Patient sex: M
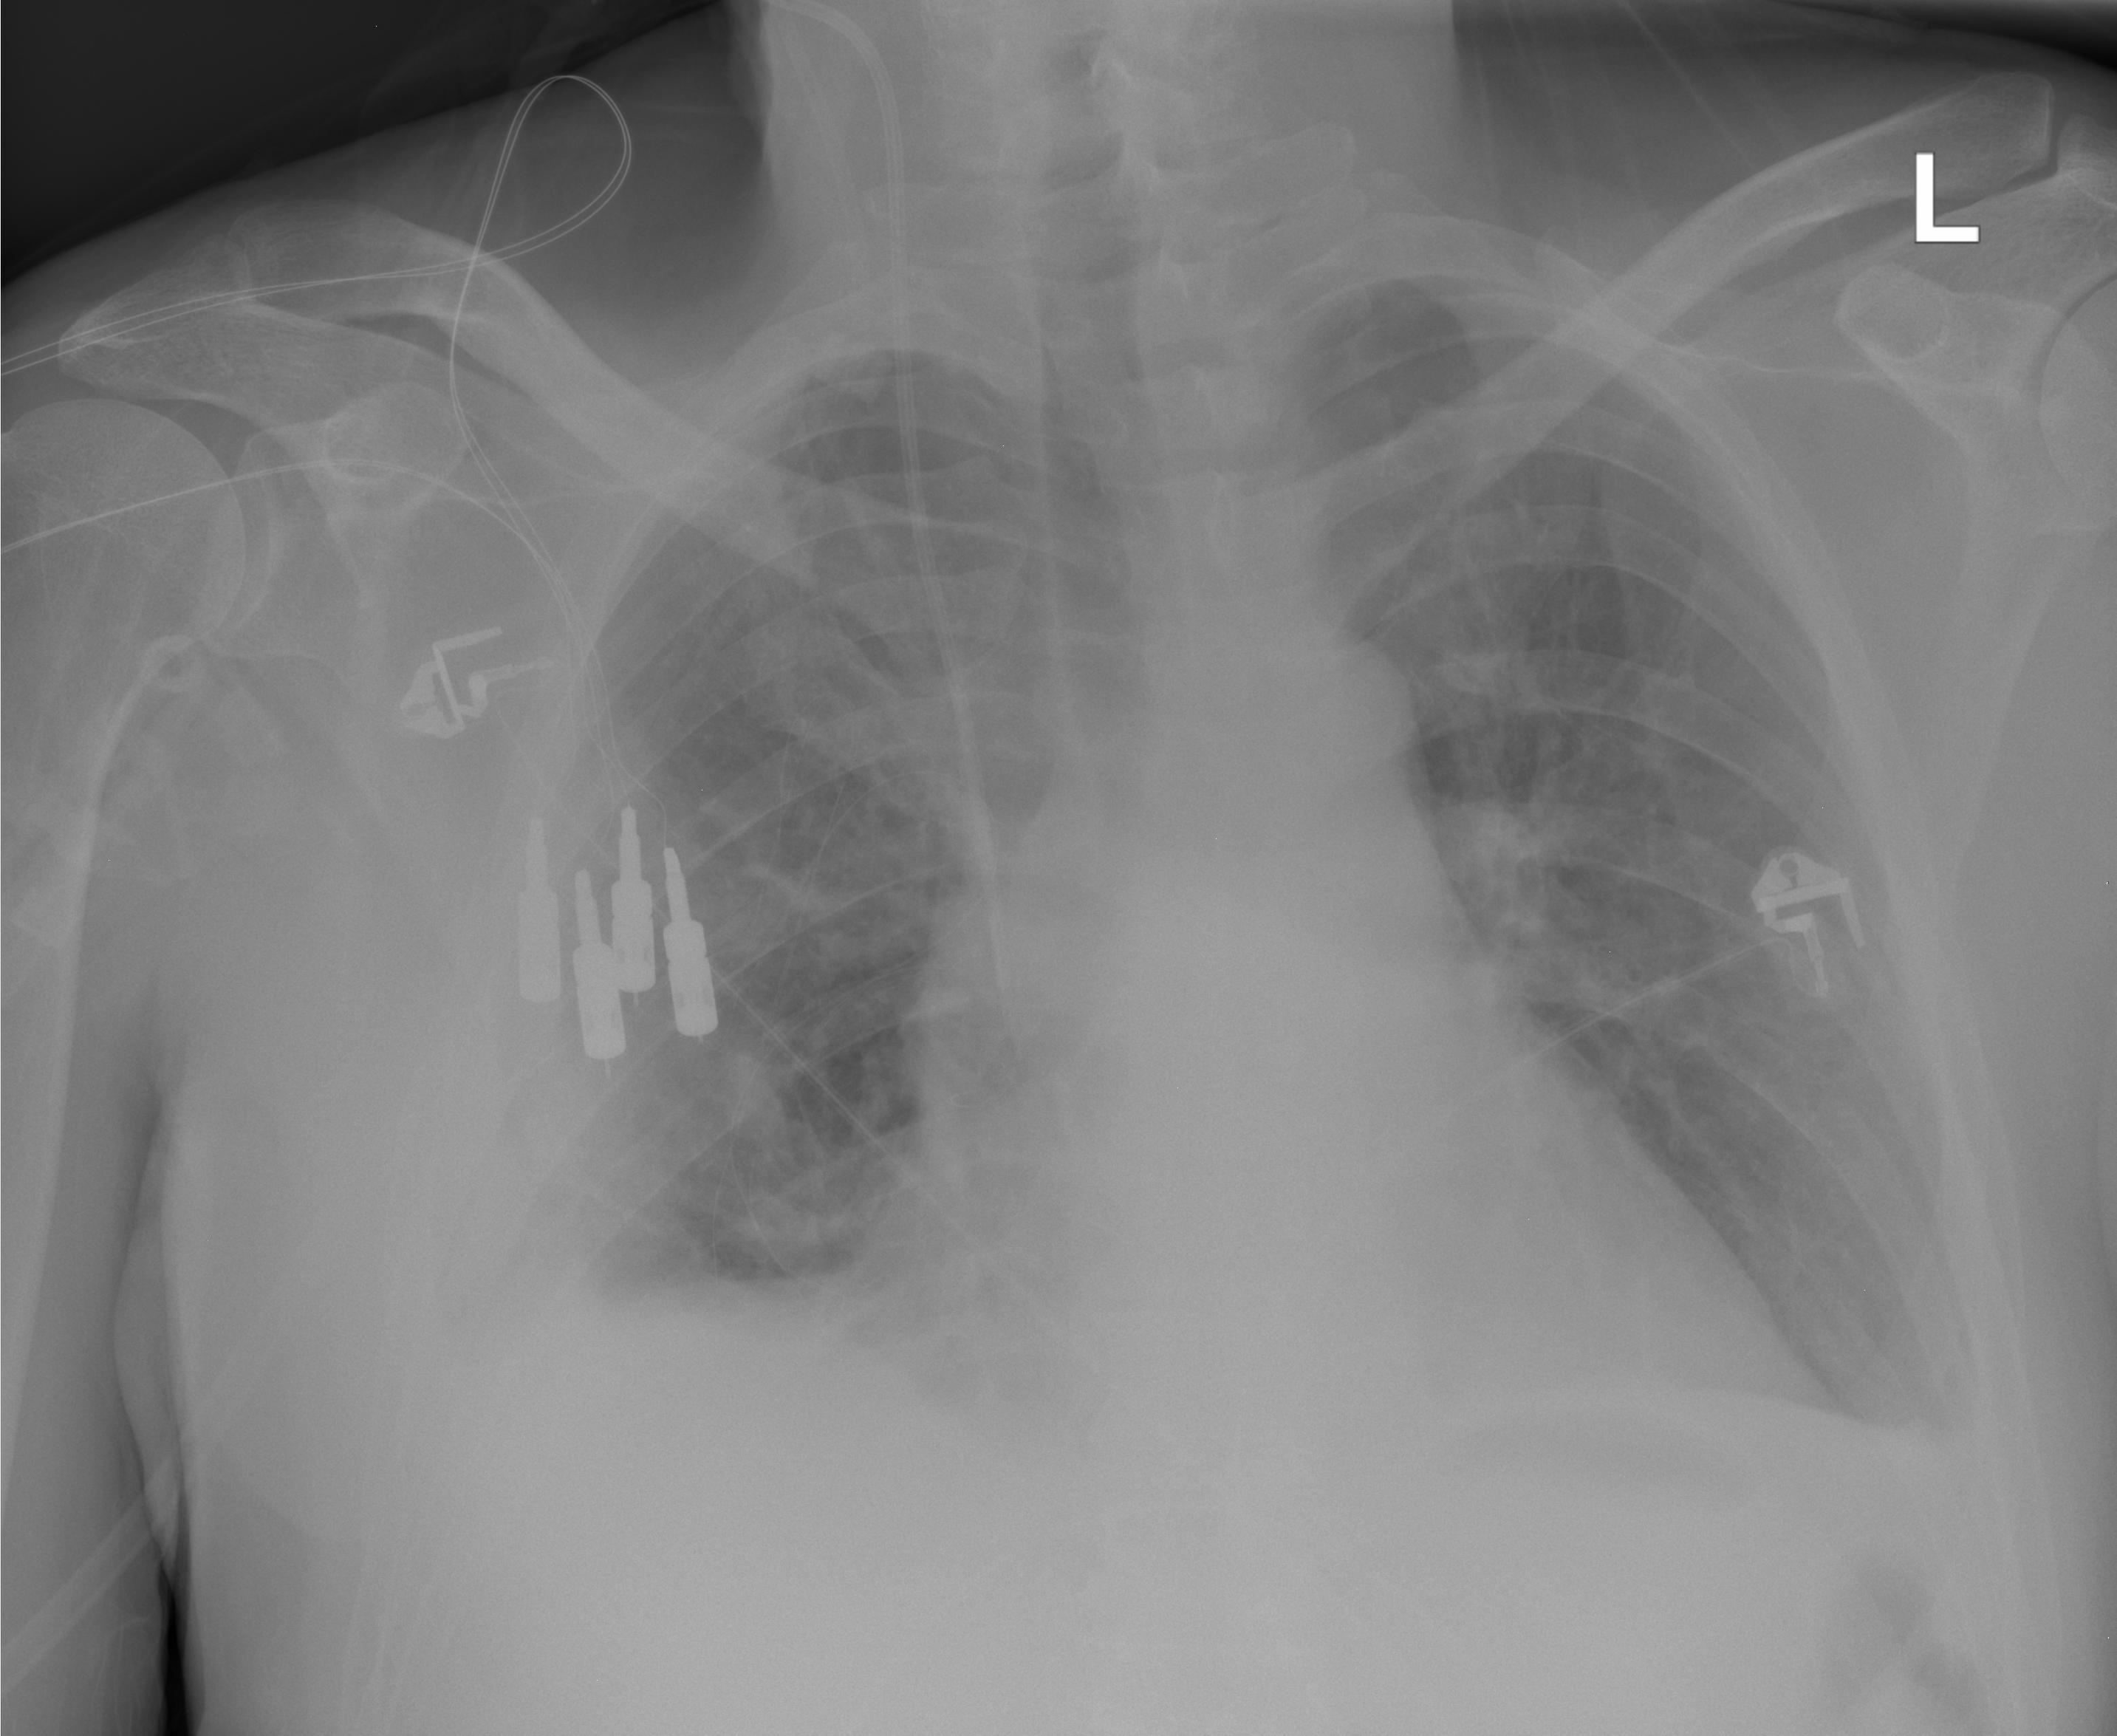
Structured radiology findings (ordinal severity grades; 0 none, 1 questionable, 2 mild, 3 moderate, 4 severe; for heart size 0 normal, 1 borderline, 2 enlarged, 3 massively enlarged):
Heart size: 2
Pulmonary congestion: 2
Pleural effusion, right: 2
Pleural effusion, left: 1
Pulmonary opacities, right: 2
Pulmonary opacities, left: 0
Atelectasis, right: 2
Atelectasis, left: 0